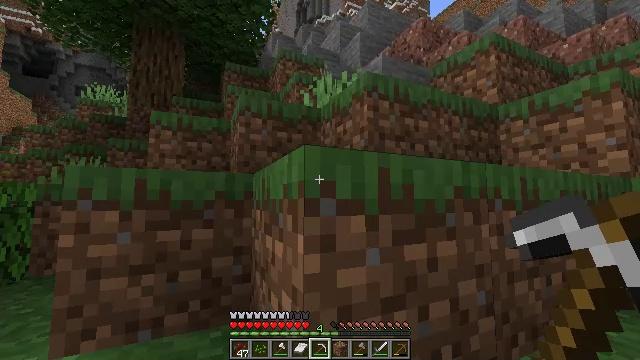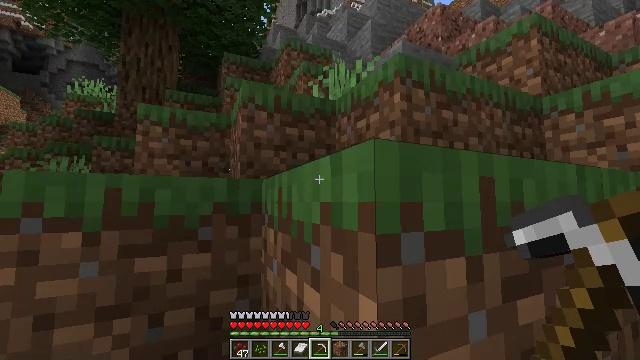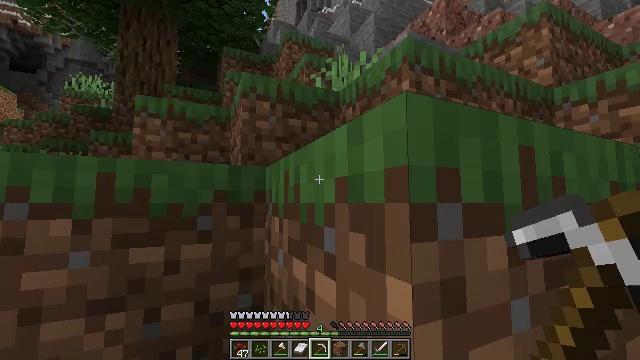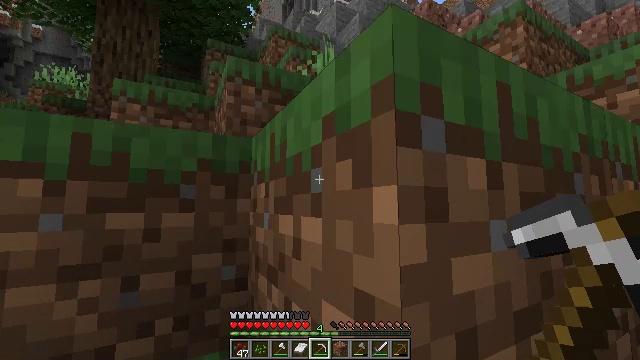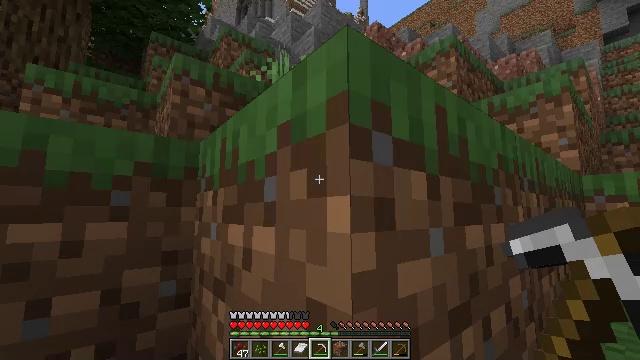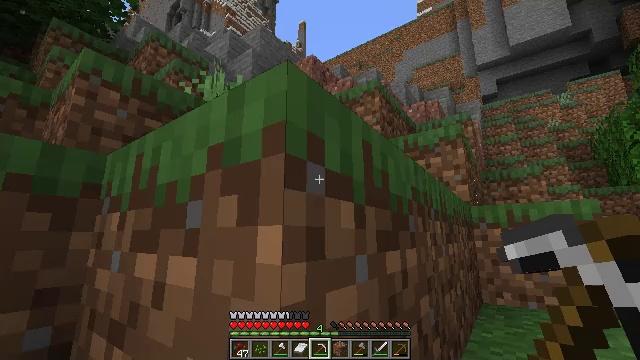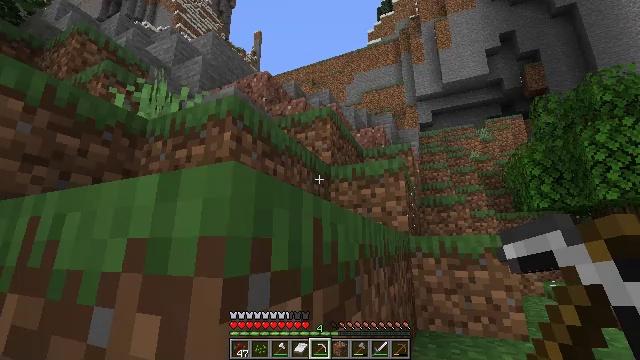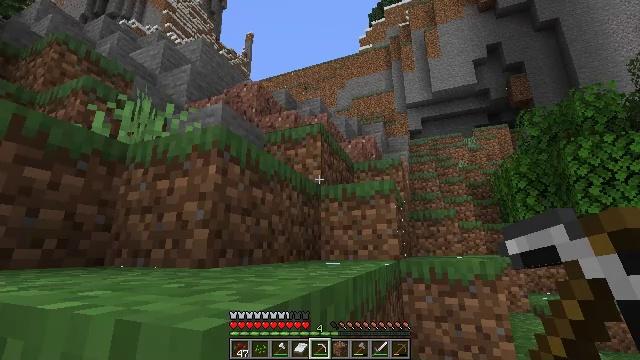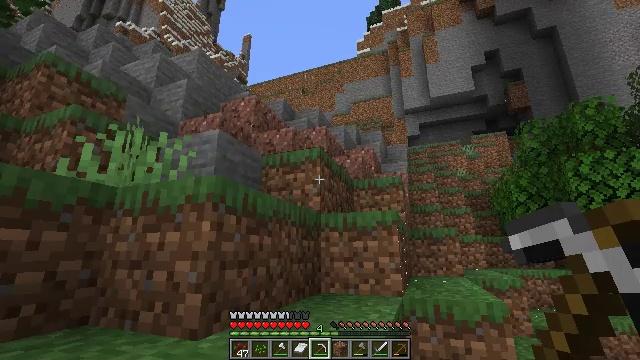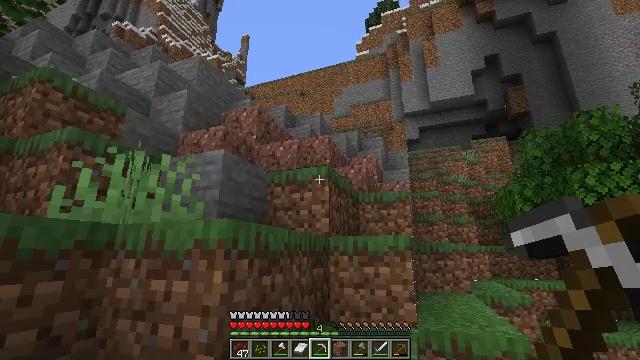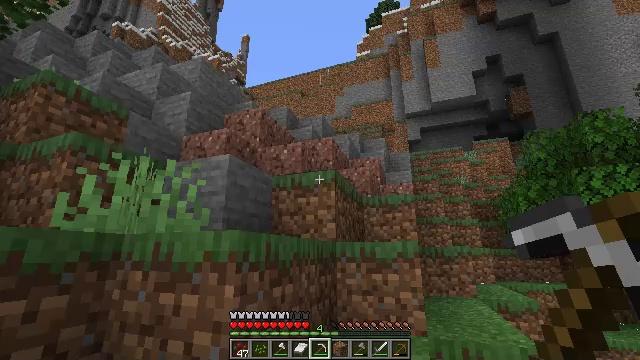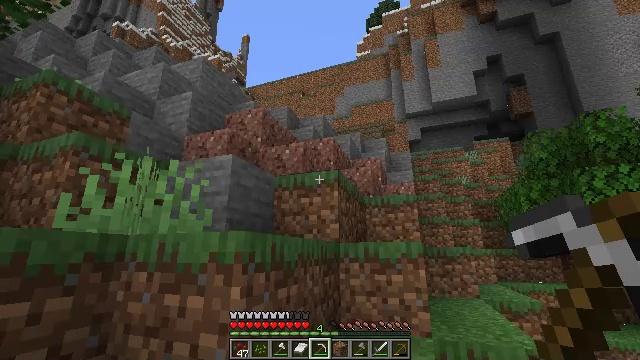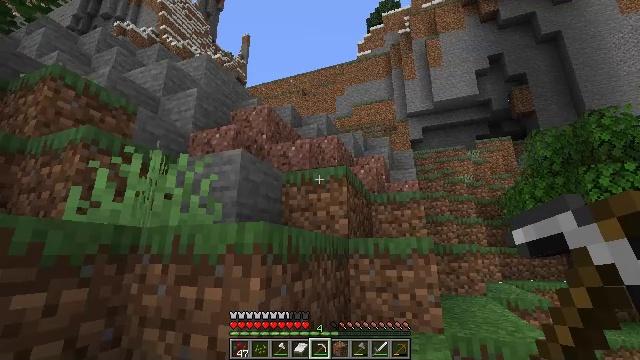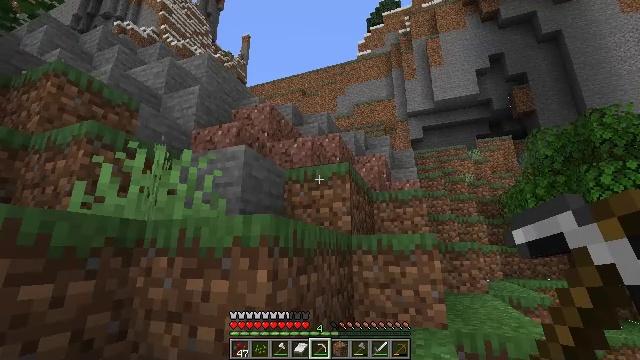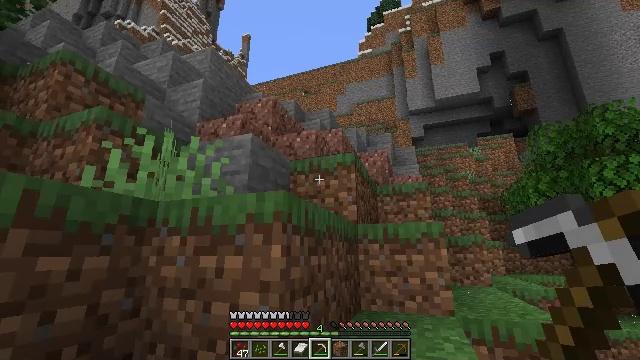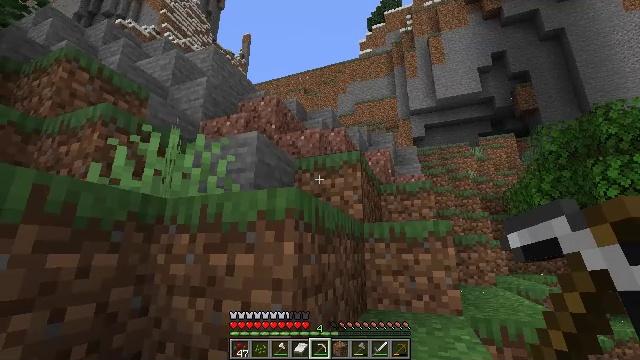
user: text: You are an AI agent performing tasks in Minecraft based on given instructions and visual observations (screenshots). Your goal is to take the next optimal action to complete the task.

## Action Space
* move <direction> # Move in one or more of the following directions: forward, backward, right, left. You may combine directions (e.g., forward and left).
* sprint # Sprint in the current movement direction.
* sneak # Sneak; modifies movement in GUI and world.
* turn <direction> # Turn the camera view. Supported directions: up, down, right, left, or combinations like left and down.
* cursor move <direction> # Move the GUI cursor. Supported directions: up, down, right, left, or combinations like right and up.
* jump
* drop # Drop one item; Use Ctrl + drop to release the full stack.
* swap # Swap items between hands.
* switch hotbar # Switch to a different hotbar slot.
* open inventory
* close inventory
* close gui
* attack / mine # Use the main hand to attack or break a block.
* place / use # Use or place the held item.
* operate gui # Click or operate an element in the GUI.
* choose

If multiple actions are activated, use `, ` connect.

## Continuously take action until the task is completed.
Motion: motion action
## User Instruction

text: Mine the chest to collect it.
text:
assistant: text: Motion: move forward, jump
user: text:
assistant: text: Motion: move forward, jump
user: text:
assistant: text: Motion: move forward, sprint, turn right, jump
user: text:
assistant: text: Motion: move forward, sprint, turn right and up, jump
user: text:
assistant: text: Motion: move forward, sprint, turn right and up, jump
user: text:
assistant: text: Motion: move forward, turn right and up, jump
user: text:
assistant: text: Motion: move forward, turn right, jump
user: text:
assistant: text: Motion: move forward, jump
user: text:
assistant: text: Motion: move forward, sprint, jump
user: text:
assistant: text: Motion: move forward, sprint, jump
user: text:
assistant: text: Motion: move forward, sprint, jump
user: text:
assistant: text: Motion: move forward, jump
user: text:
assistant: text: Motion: move forward, jump
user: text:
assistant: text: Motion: move forward, jump
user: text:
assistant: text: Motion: move forward, sprint, jump
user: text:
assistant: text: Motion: move forward, sprint, jump
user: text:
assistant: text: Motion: move forward, sprint, jump
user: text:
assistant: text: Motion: move forward, jump
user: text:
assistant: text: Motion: move forward, jump
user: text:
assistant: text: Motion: move forward, jump
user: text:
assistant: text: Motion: move forward, sprint, turn down, jump
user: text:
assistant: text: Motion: move forward, sprint, jump
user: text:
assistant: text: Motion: move forward, sprint, jump
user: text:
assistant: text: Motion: move forward, jump
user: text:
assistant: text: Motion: move forward, jump
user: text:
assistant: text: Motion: move forward, jump
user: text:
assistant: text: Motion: move forward, sprint, turn down, jump
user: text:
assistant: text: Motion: move forward, sprint, turn down, jump
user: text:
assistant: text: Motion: move forward, sprint, jump
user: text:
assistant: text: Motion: move forward, sprint, jump